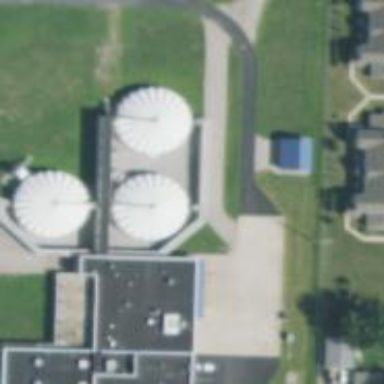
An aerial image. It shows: Storage tank with man-made structure.